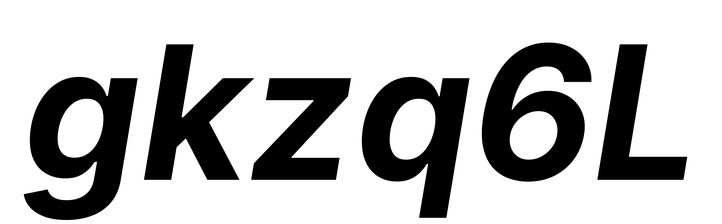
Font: Inter-Italic_Bold_Italic